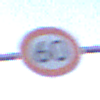
Verkehrszeichen: Geschwindigkeit60
Umgebung: Outdoor, Nature
Tageszeit: SunriseSunset
Wetter: PartlyCloudy
Licht: Natural
Jahreszeit: NotSpecified
Kontrast: HighContrast